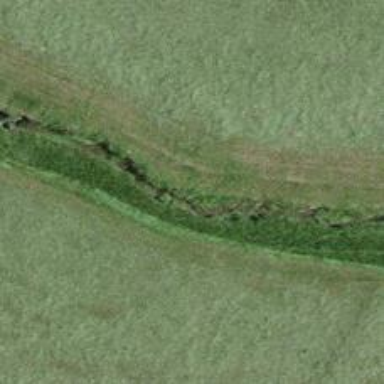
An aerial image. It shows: Ditch in the surroundings.